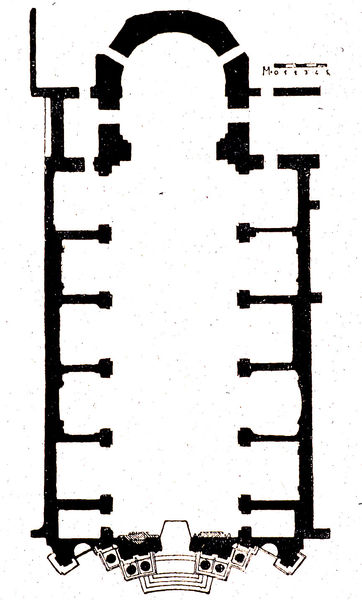
Titel: San Marcello al Corso (Grundriß)
Künstler: Antonio da (der Jüngere) Sangallo
Standort: Roma
Institution: San Marcello al Corso
Schlagwörter: pfeiler, raum, schwarz, säulen, weiss, hochformat, wand, architektur, barock, innenraum, kirche, rund, schiff, schrift, bogen, mauer, saal, rundbogen, treppe, treppen, architecture, church, stair, steps, white, black, chairs, windows, floor, stufen, umriss, halle, wände, eingang, gang, rechteck, groß, schwarzweiss, altar, halbrund, portal, karte, kirchenschiff, mauern, stone, apsis, building, chor, kapelle, plan, entrance, view, drawing, sketch, door, säulengang, grundriss, massstab, gänge, atrium, design, temple, saalkirche, apse, basilica, cathedral, ink, nave, floor plan, pews, seats, seitenkapellen, walls, artrium, cross section, scale, kiche, detail, map, choir, religion, altäre, sakristei, god, raumplan, drei flügel, unbunt, chapel, basilika, maßsstab, plane, notre dame, blueprint, rooms, schwarz#, rows, nativity, layout, belief, architectural plan, grundrisd, pilastee, chapels, catacomb, cells, basilic, nebenabsiden, ground view